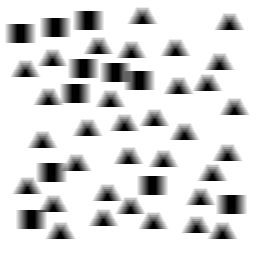
Squares: 11
Triangles: 33
Stars: 0
Total shapes: 44